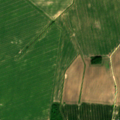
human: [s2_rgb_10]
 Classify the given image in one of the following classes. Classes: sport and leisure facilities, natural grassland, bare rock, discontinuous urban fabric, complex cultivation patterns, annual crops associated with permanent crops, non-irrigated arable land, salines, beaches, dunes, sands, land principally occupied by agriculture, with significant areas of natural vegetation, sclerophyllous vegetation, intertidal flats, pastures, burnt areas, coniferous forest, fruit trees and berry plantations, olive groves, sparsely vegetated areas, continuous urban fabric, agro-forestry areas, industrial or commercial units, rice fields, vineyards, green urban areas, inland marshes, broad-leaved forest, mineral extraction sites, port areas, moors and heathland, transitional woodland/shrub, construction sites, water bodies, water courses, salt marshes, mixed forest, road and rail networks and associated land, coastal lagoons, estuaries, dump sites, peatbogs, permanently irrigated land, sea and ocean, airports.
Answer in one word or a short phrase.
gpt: non-irrigated arable land, broad-leaved forest